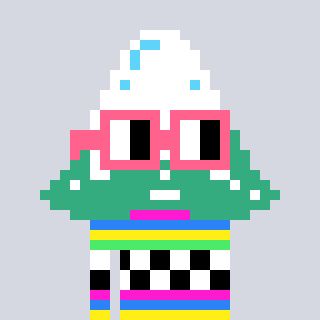
a pixel art character with square pink glasses, a snowy mountain-shaped head and a orange-colored body on a cool background